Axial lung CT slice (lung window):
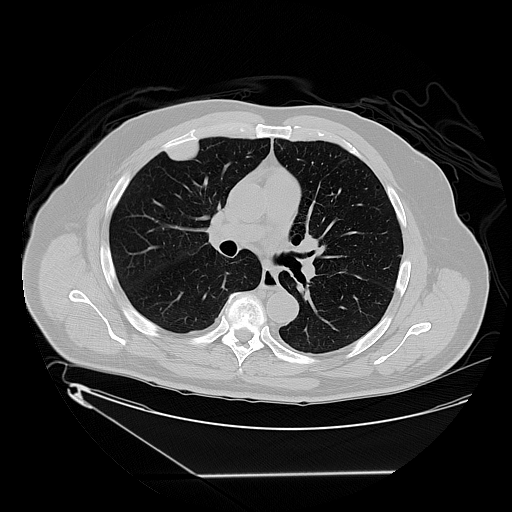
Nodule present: yes
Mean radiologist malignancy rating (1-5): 3